Question: '''
public class Test {
// one class needs to have a main() method
public static class Parent {
int i = 1000;
Parent() {
test();
}
public void test() {
System.out.println("Parent: " + i);
}
}
public static class MyClass extends Parent {
int i = 100;
MyClass() {
super();
}
public void test() {
System.out.println("MyClass: " + i);
}
}
// arguments are passed using the text field below this editor
public static void main(String[] args) {
MyClass myObject = new MyClass();
myObject.test();
}
}
'''

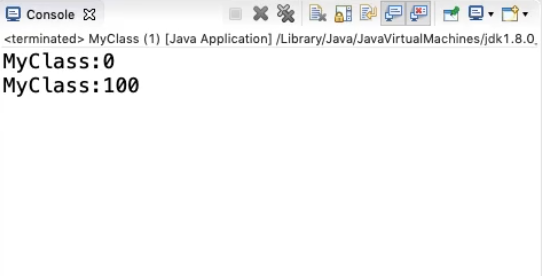
Answer: The result is somewhat unexpected (as your question already suggests) but can be explained by Java's initialization order:
The initialization order in general is the following:
1. Static blocks of the super class
2. Static blocks of the class
3. Non-static blocks of the super class
4. Constructor of the super class
5. Non-static blocks of the class
6. Constructor of the class
In your example 'Parent' is a super class of 'MyClass' and 'MyClass' overrides 'Parent''s 'test()' method. That is in the constructor of 'Parent' the 'test()' implementation of 'MyClass' is executed. As this is called before the non-static blocks of 'MyClass' (i.e. 'int i = 100;') have been executed, 'i' has it's default value 0 in the first call to 'test'. In the second call to 'test()' 'i' has been initialized and thus has it's value of 100 assigned.
If you're wondering why 'i' is 0 and not 1000. This is because class fields are not overridden when creating a sub-class with identically named fields. That is in 'MyClass.test()' always the field 'MyClass.i' is used.